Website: home-depot
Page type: review-order
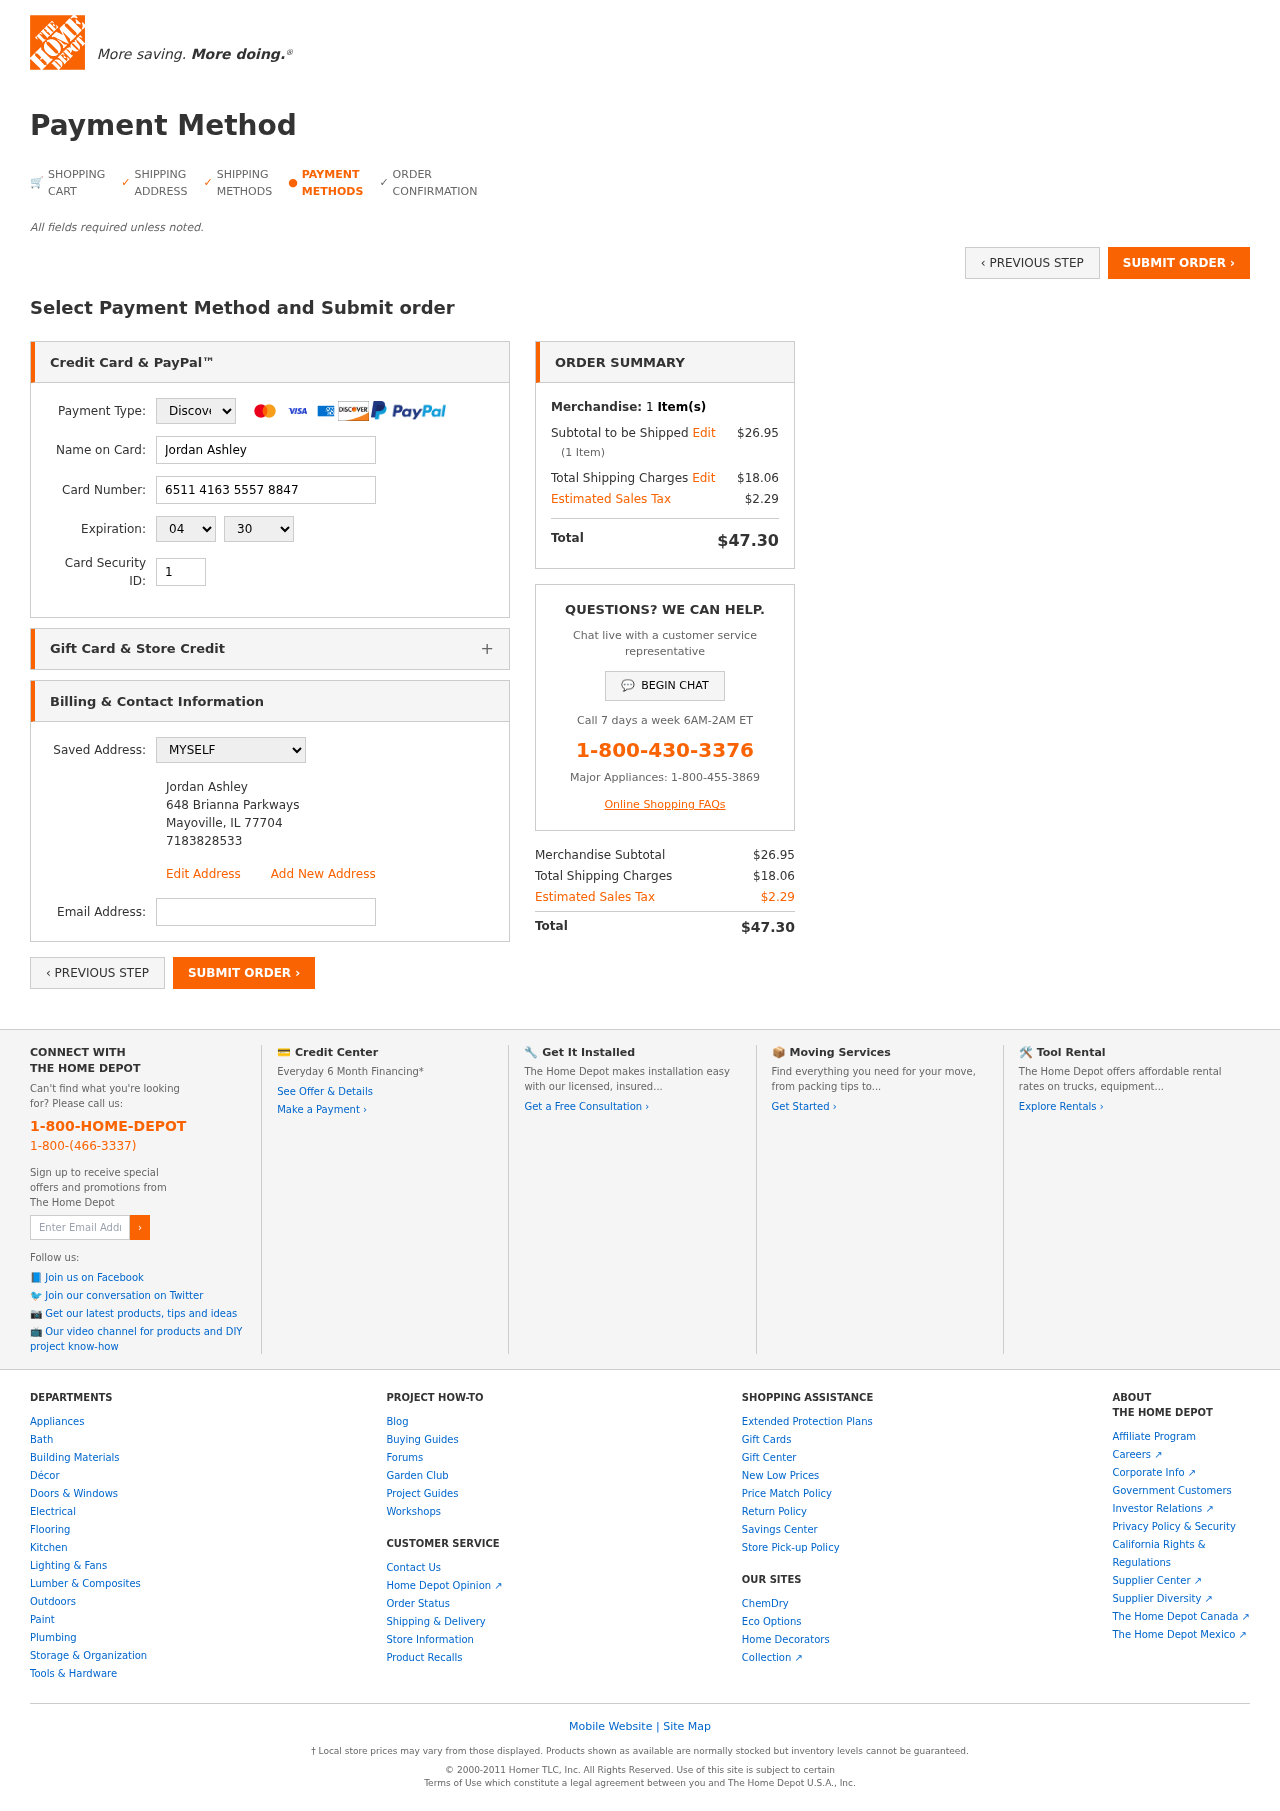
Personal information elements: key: PII_CARD_CVV
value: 145
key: PII_CARD_EXPIRY_MONTH
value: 04
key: PII_CARD_EXPIRY_YEAR
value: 30
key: PII_CARD_NUMBER
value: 6511 4163 5557 8847
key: PII_CARD_TYPE
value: Discover
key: PII_EMAIL
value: jordan.ashley@yahoo.com
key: PII_FULLNAME
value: Jordan Ashley
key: PII_FULLNAME2
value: Jordan Ashley
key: PII_STREET2
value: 648 Brianna Parkways
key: PII_CITY2
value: Mayoville
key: PII_STATE_ABBR2
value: IL
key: PII_POSTCODE2
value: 77704
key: PII_PHONE2
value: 7183828533
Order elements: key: ORDER_NUM_ITEMS
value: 1
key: ORDER_SUBTOTAL
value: $26.95
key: ORDER_NUM_ITEMS2
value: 1
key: ORDER_SHIPPING_COST
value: $18.06
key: ORDER_TAX
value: $2.29
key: ORDER_TOTAL
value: $47.30
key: ORDER_SUBTOTAL2
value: $26.95
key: ORDER_SHIPPING_COST2
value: $18.06
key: ORDER_TAX2
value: $2.29
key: ORDER_TOTAL2
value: $47.30